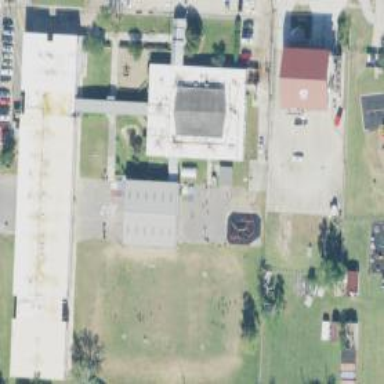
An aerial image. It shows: Asphalt basketball court on pitch.